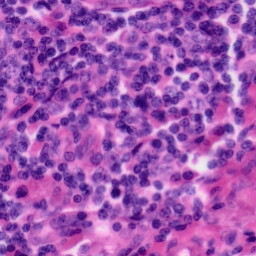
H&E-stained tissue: Tonsil